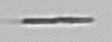
Label: fiber